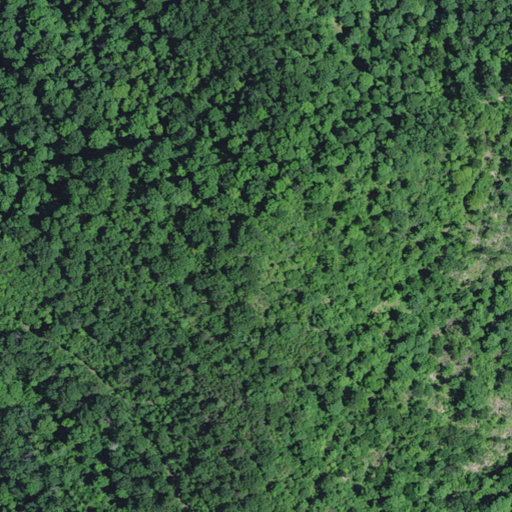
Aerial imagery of mountain in Kentucky named Rough Knob containing deciduous forest and mixed forest